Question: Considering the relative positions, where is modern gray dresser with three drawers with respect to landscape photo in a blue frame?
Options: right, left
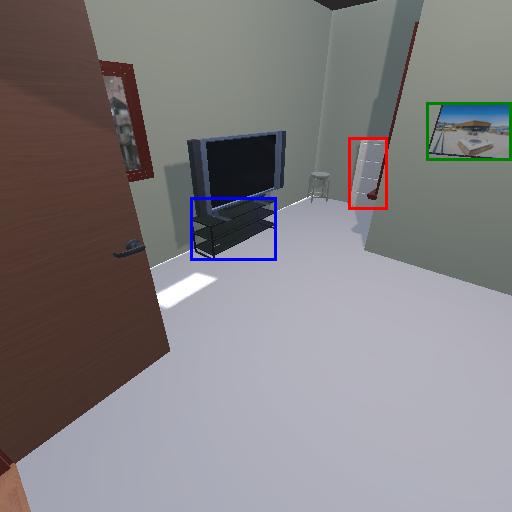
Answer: right